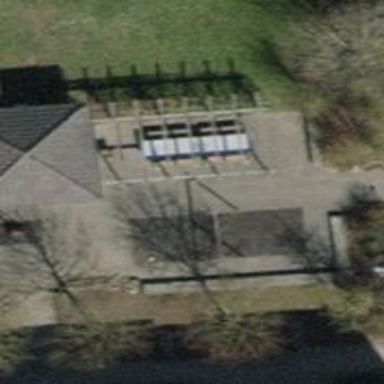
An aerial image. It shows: Playground featuring swings.